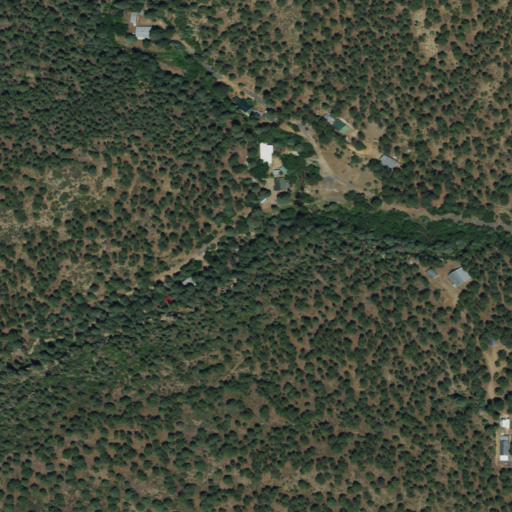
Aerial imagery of valley in New Mexico named Blue Canyon containing evergreen forest, open development, and low intensity development